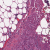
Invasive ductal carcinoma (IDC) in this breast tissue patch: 0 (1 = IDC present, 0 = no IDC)